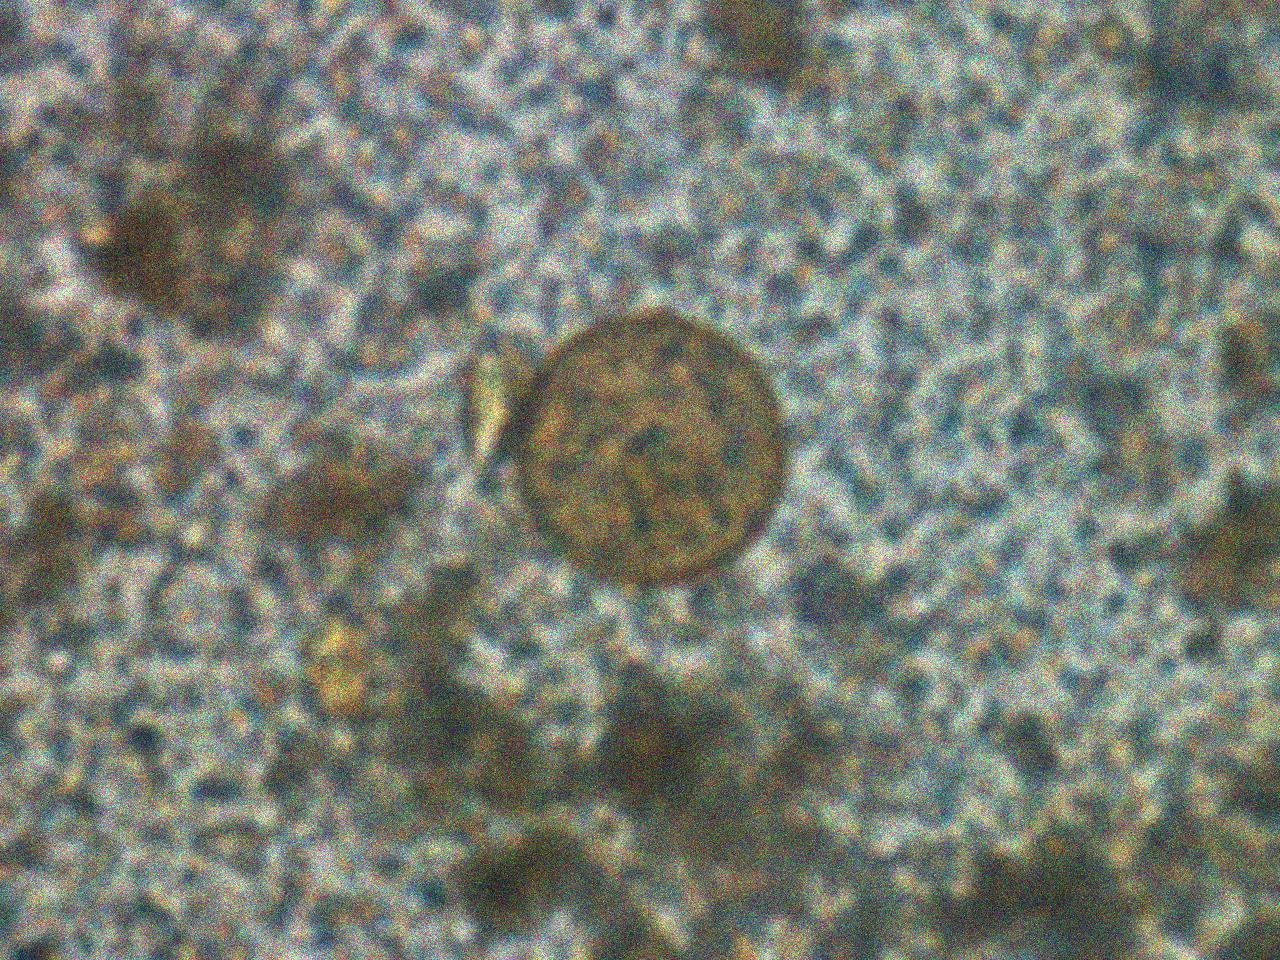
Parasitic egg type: Hymenolepis diminuta